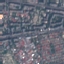
Land use / land cover class: Residential